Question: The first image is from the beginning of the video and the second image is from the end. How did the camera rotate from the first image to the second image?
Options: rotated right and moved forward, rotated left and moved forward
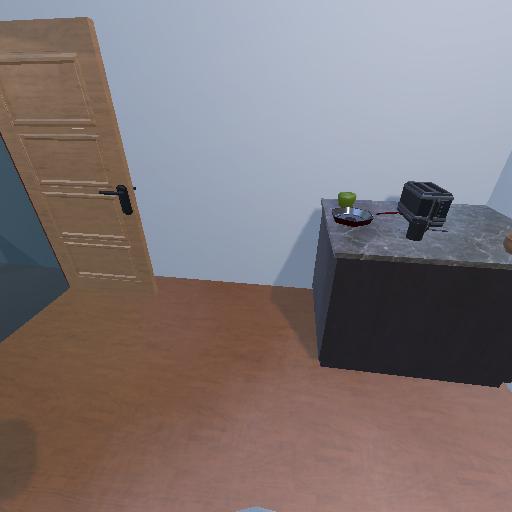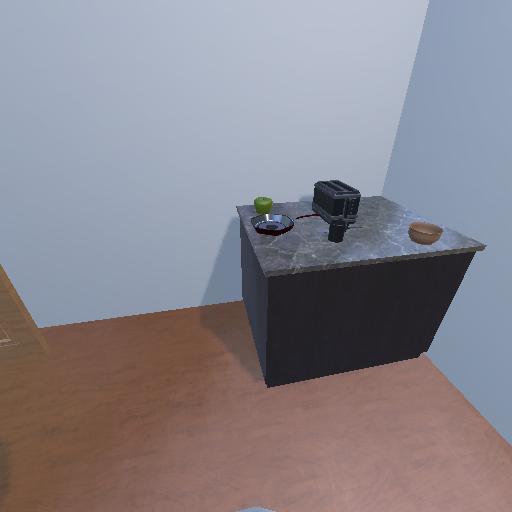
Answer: rotated right and moved forward